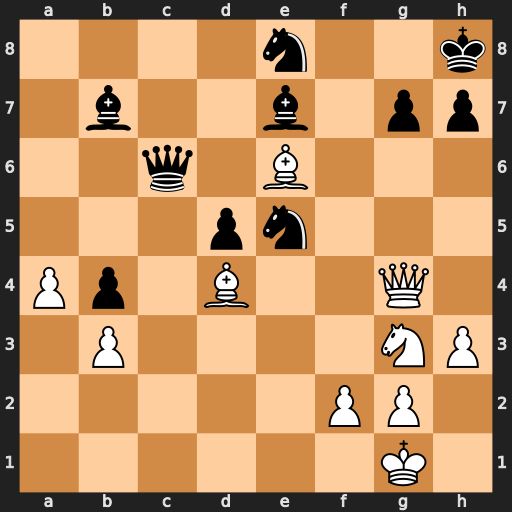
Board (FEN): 4n2k/1b2b1pp/2q1B3/3pn3/Pp1B2Q1/1P4NP/5PP1/6K1
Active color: w
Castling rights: -
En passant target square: -
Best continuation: Bxe5 Nf6 Bxf6